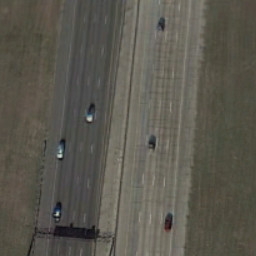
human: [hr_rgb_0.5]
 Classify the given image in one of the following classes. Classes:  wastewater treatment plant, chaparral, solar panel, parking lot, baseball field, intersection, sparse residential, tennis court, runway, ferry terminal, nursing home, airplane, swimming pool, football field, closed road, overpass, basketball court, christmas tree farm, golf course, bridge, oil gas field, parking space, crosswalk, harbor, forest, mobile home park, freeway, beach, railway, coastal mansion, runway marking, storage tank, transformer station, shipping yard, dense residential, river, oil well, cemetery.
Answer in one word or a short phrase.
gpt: freeway